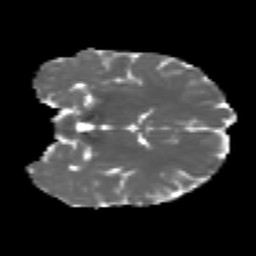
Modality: MD
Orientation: coronal
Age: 26
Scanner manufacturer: siemens
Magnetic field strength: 3 T
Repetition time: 4.52 s
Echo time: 0.084 s